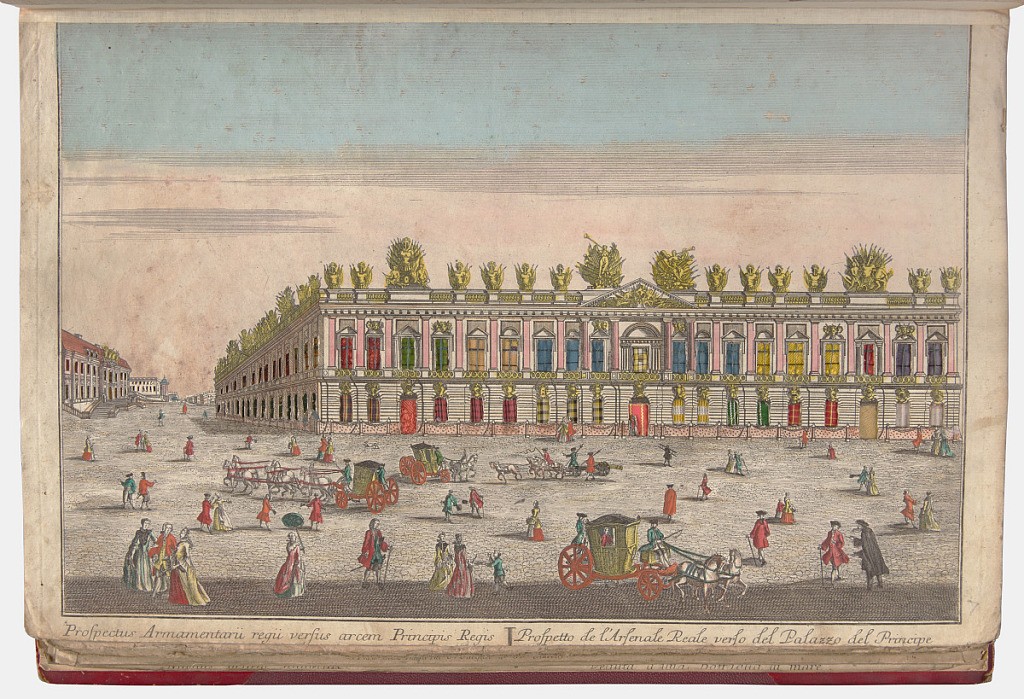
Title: Prospectus Armamentarii regii versus arcem Principis Regis (View of the Royal Armory opposite the Prince's Palace)
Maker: Georg Balthasar Probst, German, 1732 - 1801
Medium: Hand-colored etching on paper; verso: fabric adhered with thread
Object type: Bound print
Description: Perspective view of the Royal Armory in Berlin, a richly ornamented rectangular structure stretching across the right side. The windows are cut out, with thread and colored fabric visible through the openings. Statues of angels and armored busts line the top of the armory, colored in yellow. In front of the building, horsedrawn-carriages and pedestrians roam the open area.  A dark shadow is cast across the bottom edge of the scene, and a light blue sky extends across the top margin. Printed along bottom margin: Prospectus Armamentarii regii versus arcem Principis Regis / Prospetto de l'Arsenale Reale verso del Palazzo del Principe

Verso: Patches of colored and patterned fabric, visibly attached with thread. Printed label: La veue de l'Arsenal Royal du côté du Palais du Prince heritier a Berlin. / Prospect des Königl. Arsenals, gegen dem Cron=Prinzl. Palast zu Berlin. / Med. Folo. No. 42. / Cum Gratia et Privilegio Sac: Caes: Majestatis. / Georg Balthasar Probst, excud. A.V.